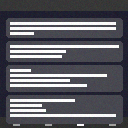
Screen state: on